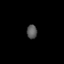
Tissue: skin
Cell type: Epithelial cells
Senescence score: 0.2623
Nuclear area (px): 141
Mean DAPI intensity: 88.206